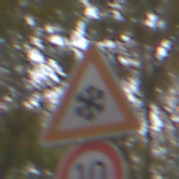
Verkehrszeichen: SchneeOderEisglaette
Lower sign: Geschwindigkeit10
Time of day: Midday
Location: Outdoor (Nature)
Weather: Overcast
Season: NotSpecified
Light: Natural